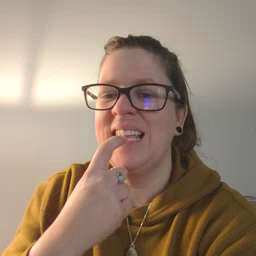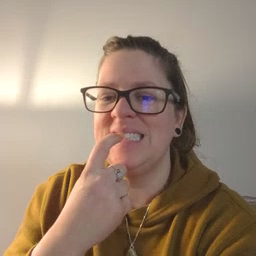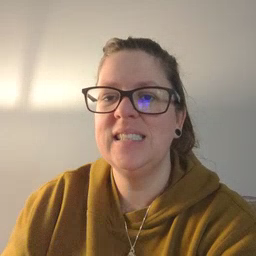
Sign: glasswindow